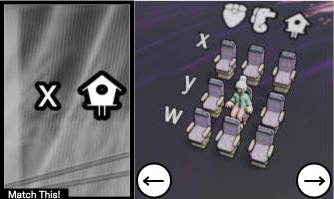
Task: seats
Answer: no